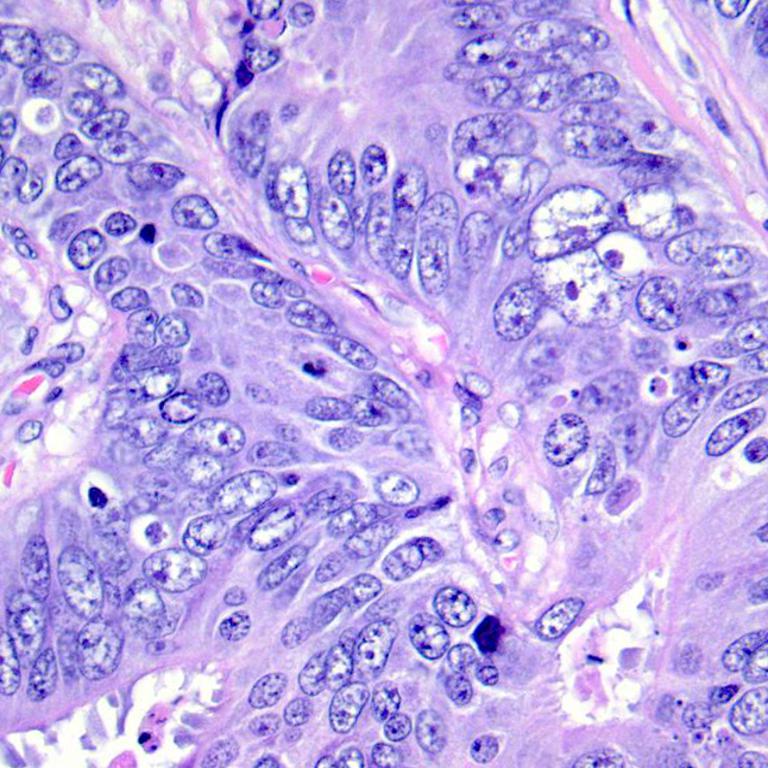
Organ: colon
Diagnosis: adenocarcinomas